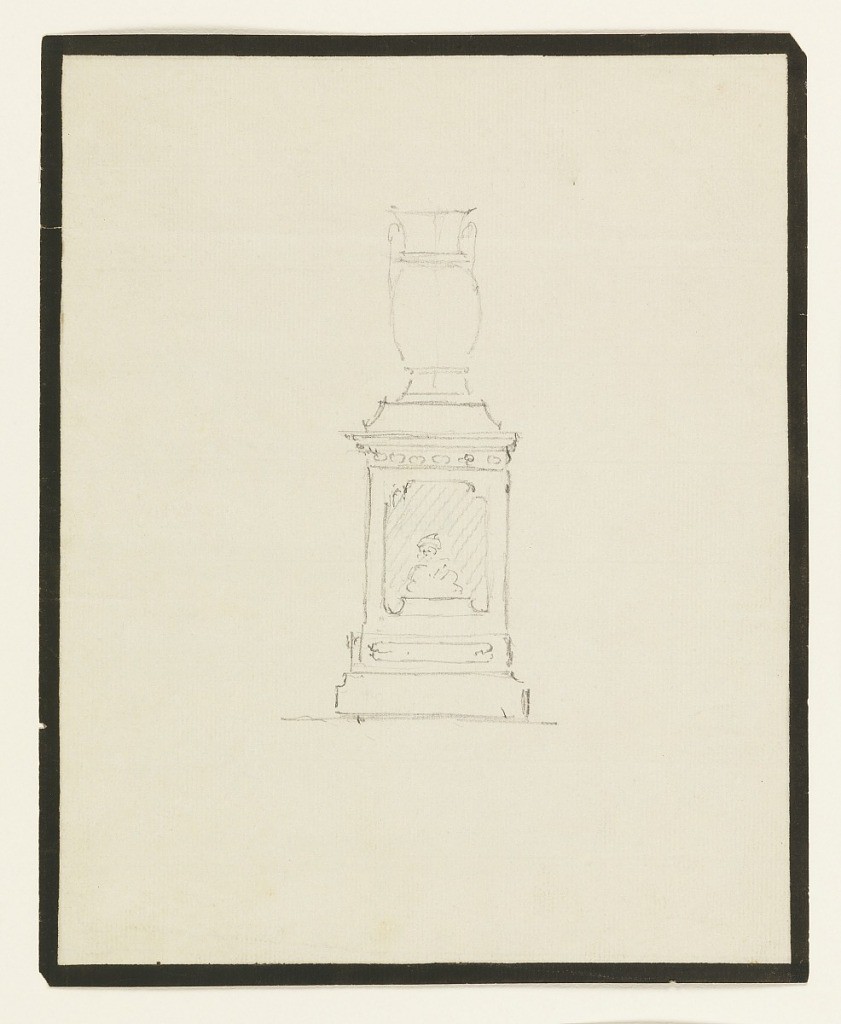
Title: Design for an urn on a stand
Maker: John Nash, 1752 – 1835
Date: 1815 or later
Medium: Graphite on white laid paper
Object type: Drawing
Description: Elevation of an urn on a stand, ruled border line in black gouache recto and verso.